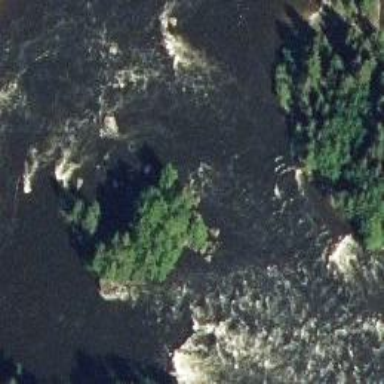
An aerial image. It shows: Rapids in the waterway.